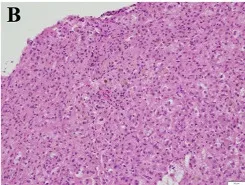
Light microscopic images of the liver biopsy specimen obtained at 1.5 months of age. (A,B) Hematoxylin and eosin staining demonstrated inflammatory cell infiltration and moderate intrahepatic cholestasis. (B) The scale bar represents 50 mum.
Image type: pathology (h&e)